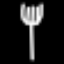
Label: fork